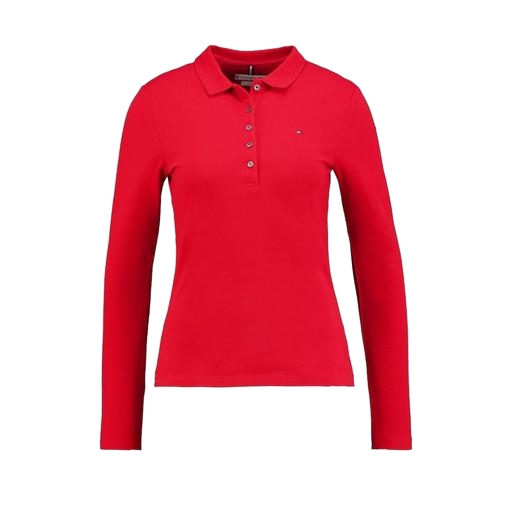
red skinny-fit stretch polo shirt, skinny-fit stretch polo shirt, skinny-fit polo shirt, white background